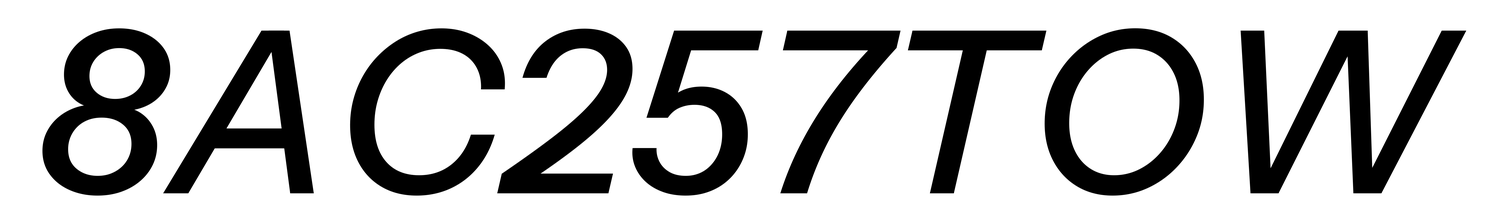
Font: InstrumentSans-Italic_Medium_Italic